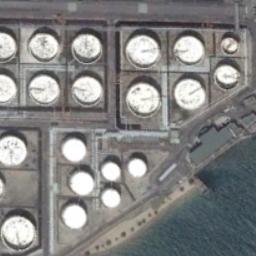
Label: storage tanks